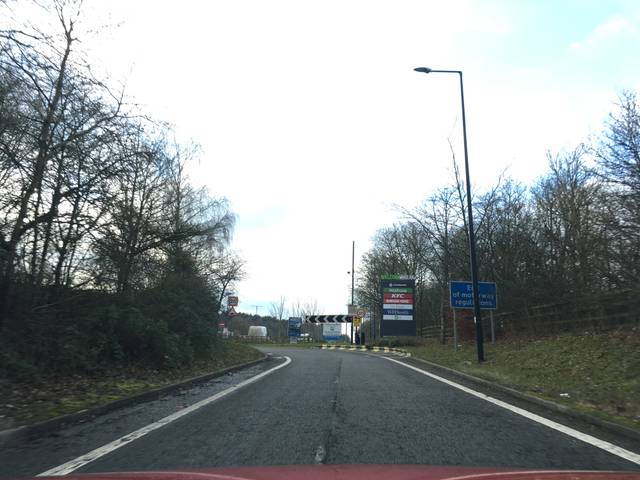
Region: United Kingdom
Coordinates: 51.658, -2.424